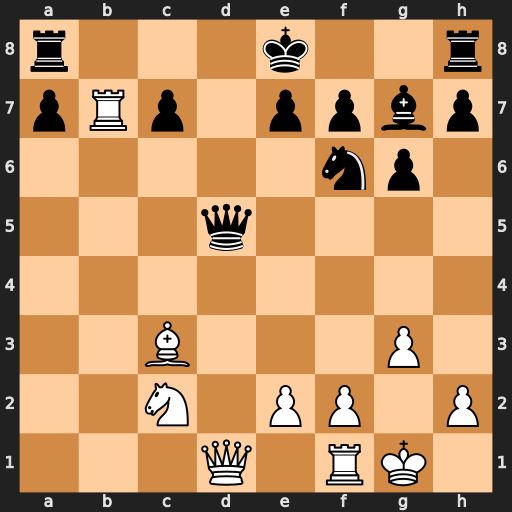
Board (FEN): r3k2r/pRp1ppbp/5np1/3q4/8/2B3P1/2N1PP1P/3Q1RK1
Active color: w
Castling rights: kq
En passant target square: -
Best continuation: Qxd5 Nxd5 Bxg7